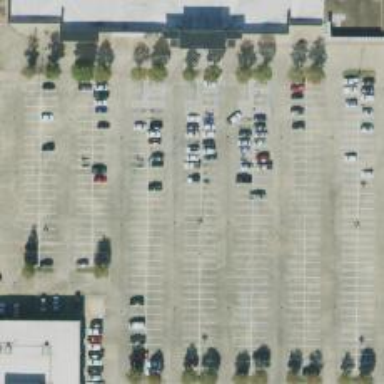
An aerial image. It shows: Parking space.